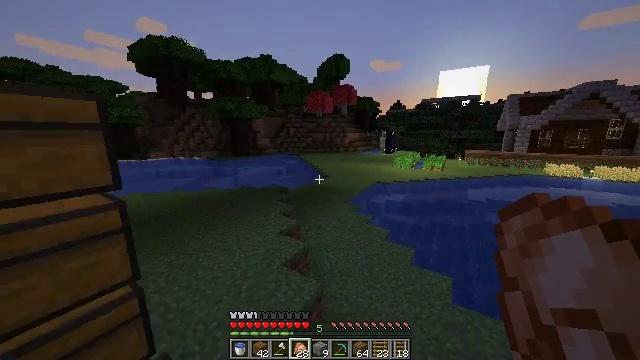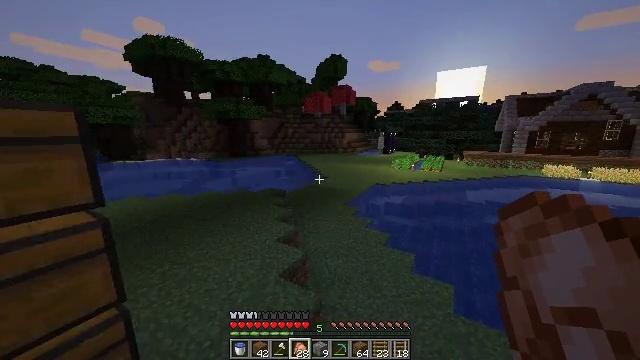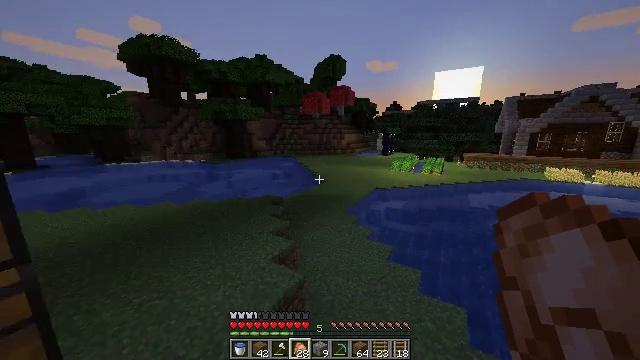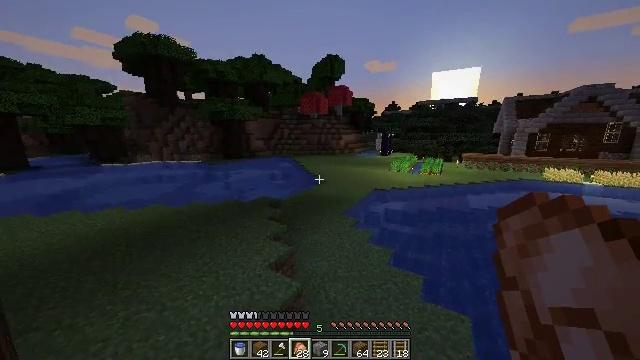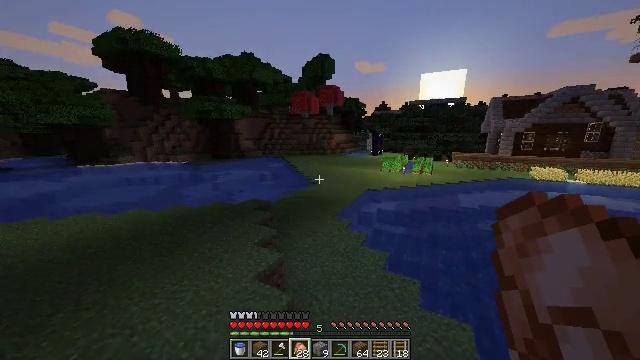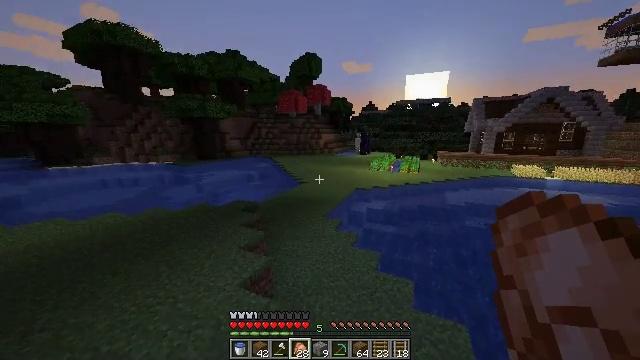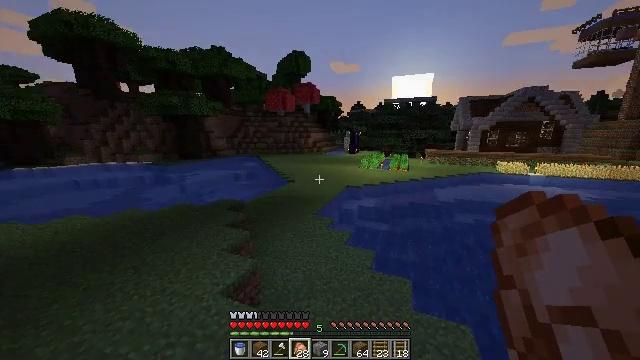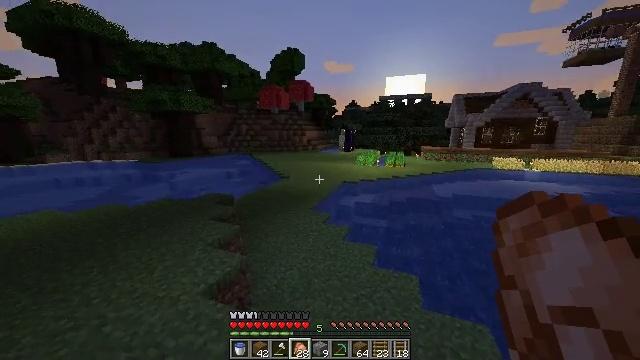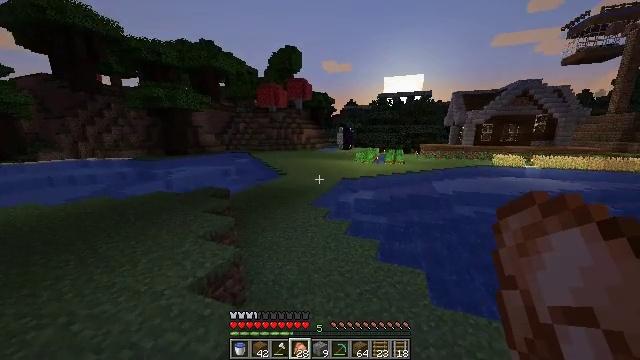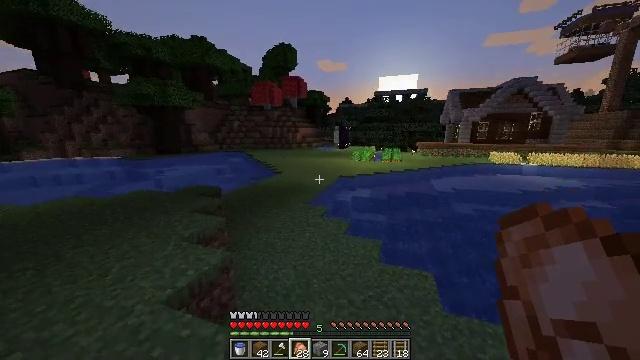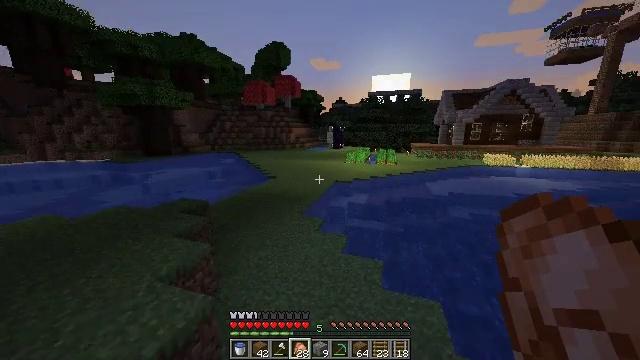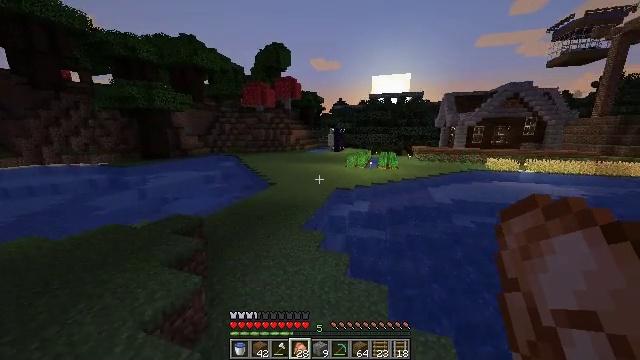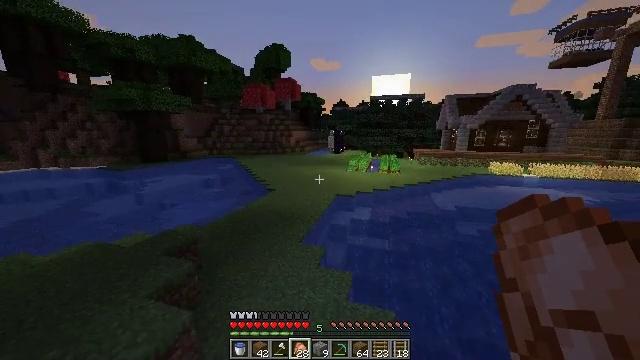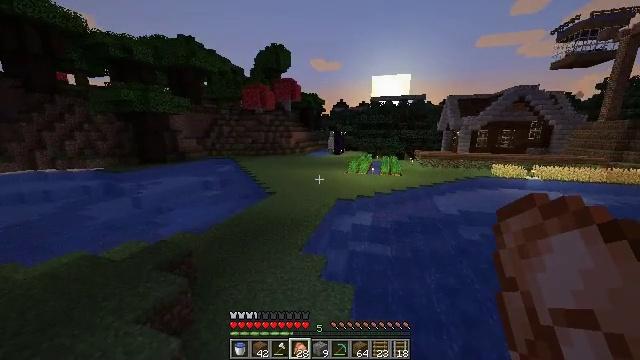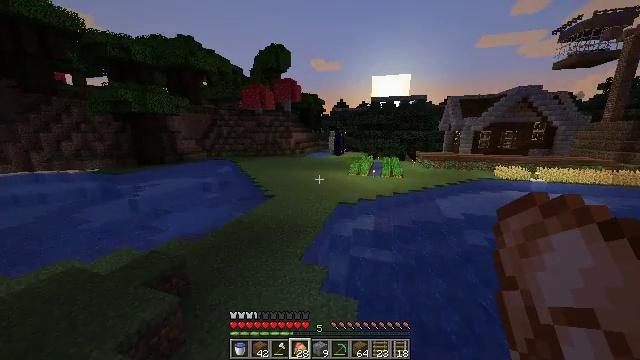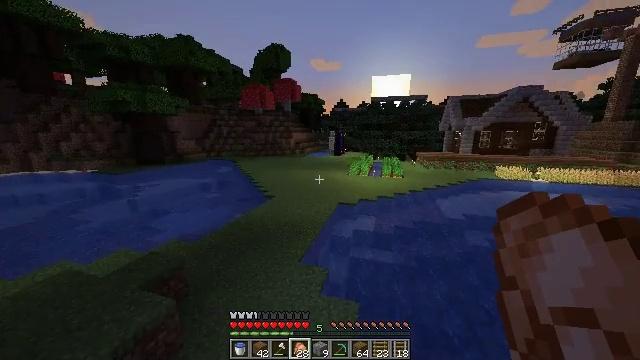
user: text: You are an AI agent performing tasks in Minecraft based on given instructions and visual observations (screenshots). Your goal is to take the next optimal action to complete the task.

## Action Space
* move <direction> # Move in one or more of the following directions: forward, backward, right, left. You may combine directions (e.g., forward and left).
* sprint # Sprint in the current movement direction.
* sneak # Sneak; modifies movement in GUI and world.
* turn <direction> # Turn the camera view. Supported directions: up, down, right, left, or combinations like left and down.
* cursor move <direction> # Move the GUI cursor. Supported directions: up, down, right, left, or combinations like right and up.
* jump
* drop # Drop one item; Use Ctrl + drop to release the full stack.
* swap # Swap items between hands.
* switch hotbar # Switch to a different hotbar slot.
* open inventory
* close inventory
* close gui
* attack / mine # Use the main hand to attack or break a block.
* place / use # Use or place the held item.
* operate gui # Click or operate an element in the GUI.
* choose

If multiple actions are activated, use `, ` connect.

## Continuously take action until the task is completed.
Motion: motion action
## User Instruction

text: Take down the purple bed.
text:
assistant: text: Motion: move forward, jump
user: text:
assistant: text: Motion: move forward, jump
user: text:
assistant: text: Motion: move forward, jump
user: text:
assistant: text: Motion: move forward, turn right, jump
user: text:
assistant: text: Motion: move forward, turn right, jump
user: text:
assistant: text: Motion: move forward, turn right, jump
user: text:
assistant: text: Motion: move forward, turn right, jump
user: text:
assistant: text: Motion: move forward, jump
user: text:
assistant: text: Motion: move forward, sprint, turn right, jump
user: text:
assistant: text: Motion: move forward, sprint, turn right, jump
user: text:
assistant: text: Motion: move forward, sprint, jump
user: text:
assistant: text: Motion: move forward, jump
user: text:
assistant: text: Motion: move forward, jump
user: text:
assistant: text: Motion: move forward, jump
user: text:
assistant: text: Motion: move forward, jump
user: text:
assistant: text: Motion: move forward, jump
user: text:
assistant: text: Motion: move forward, turn left, jump
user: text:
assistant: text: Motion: move forward, jump
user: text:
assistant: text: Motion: move forward, jump
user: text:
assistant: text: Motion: move forward, sprint, turn left, jump
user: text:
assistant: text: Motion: move forward, sprint, jump
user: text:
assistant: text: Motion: move forward, sprint, jump
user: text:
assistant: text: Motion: move forward, sprint, jump
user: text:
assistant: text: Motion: move forward, jump
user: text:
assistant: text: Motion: move forward, jump
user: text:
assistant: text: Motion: move forward, jump
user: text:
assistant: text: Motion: move forward, turn right, jump
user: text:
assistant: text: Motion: move forward, jump
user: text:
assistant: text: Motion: move forward, jump
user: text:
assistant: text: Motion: move forward, jump